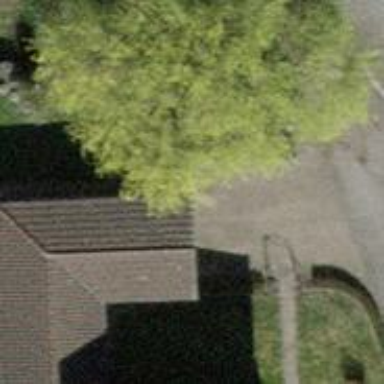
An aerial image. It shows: Garage building.